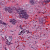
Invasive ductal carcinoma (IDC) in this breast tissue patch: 1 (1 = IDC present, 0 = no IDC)